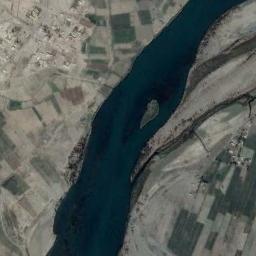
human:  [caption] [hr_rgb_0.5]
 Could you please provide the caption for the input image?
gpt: There are many neat places beside the river .

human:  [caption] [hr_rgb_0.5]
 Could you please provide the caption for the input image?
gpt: The river goes through bare and green farmland .

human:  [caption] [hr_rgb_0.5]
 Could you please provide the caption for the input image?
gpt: A crooked blue river with small islands, Green and tan mixed fields on both sides of the river, Large houses and other buildings .

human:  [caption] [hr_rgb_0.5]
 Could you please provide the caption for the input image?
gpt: The deep blue river goes through the farmland and a residential area is next to the river .

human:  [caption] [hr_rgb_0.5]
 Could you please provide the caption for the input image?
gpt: There are many farmlands around the river with an island .